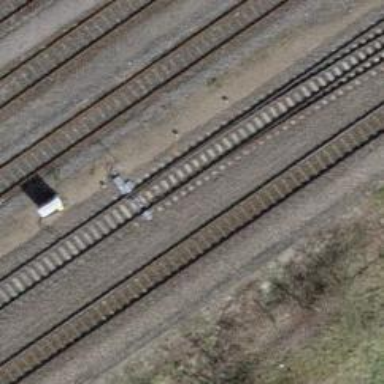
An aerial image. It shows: Railway switch.